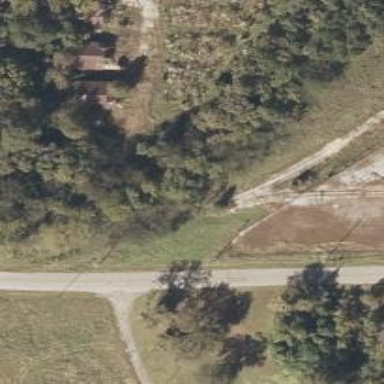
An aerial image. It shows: Abandoned railway.